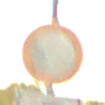
Verkehrszeichen: VerbotFahrzeugeAllerArt
Zusatzzeichen unten: MehrspurigeFahrzeugeFrei1
Umgebung: Outdoor, RoadRail
Tageszeit: SunriseSunset
Wetter: Clear
Licht: Natural
Jahreszeit: NotSpecified
Kontrast: LowContrast